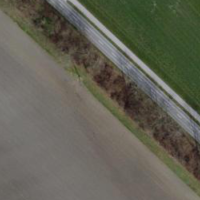
EUNIS habitat code: 25
Species observed at this site:
Hippolais icterina